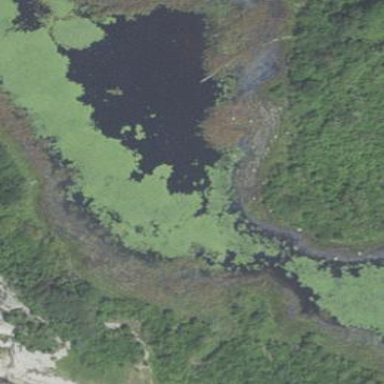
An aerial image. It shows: Marshy wetland area.